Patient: sex F, age 57
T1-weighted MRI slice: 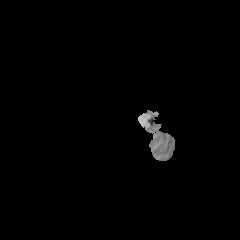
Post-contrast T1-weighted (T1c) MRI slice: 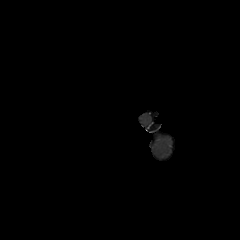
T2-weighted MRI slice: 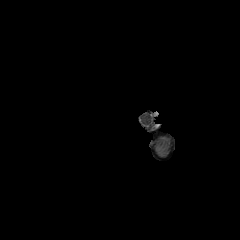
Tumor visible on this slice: no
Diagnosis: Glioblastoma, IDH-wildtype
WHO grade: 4